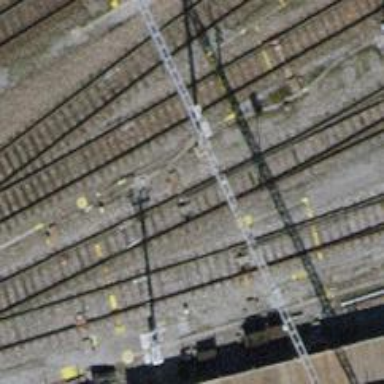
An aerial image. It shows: Rail yard with electrified rails and single track.